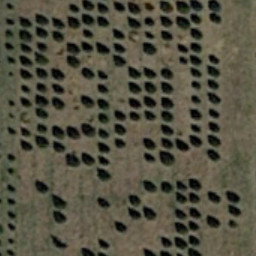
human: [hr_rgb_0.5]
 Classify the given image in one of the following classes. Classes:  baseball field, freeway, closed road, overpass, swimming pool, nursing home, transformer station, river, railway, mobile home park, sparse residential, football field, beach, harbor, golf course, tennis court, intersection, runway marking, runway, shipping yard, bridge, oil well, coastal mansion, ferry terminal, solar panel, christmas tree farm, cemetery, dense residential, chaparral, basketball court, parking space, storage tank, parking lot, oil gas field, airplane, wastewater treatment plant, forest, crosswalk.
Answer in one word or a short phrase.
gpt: christmas tree farm